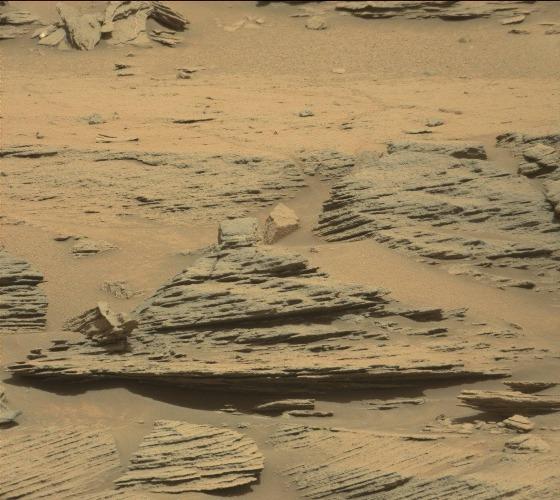
Terrain classes present: Bedrock, Gravel / Sand / Soil, Rock, Shadow